Question: I have 2 layouts. I need to show the first layout above the second, and then the user can hide it with a slide up.

I got a very similar effect with the Umano Library and the slide up panel (<URL>.
I hope you understand the idea!
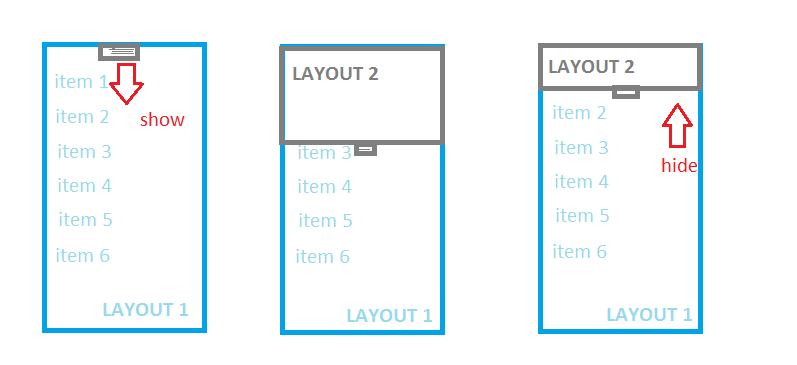
Answer: Have a look at this library, it's very much similar to what you need:
<URL>